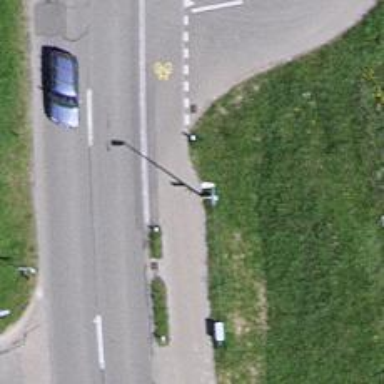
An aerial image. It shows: Bus stop with platform for public transport.